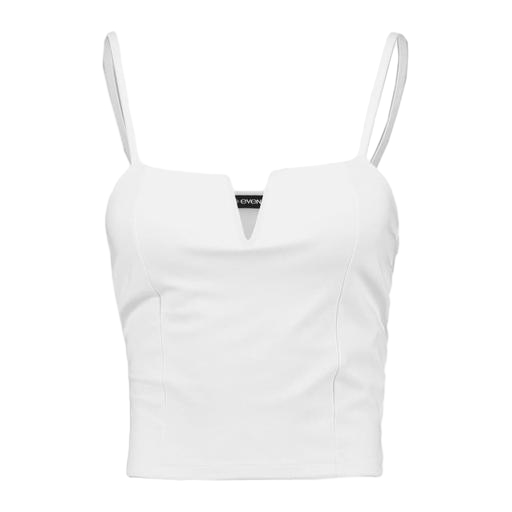
white leather tank top, white fonda faux leather front tank, white track crop tank top, white background